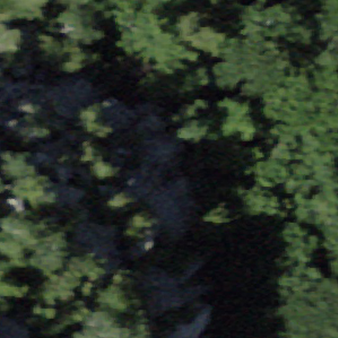
Label: other